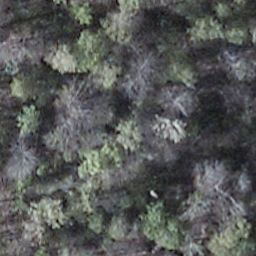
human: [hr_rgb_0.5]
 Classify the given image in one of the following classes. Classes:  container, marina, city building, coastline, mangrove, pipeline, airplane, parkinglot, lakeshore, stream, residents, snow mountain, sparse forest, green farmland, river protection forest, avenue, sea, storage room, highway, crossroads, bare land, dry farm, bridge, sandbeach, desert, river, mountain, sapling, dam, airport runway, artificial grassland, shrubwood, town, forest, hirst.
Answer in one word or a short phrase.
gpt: shrubwood